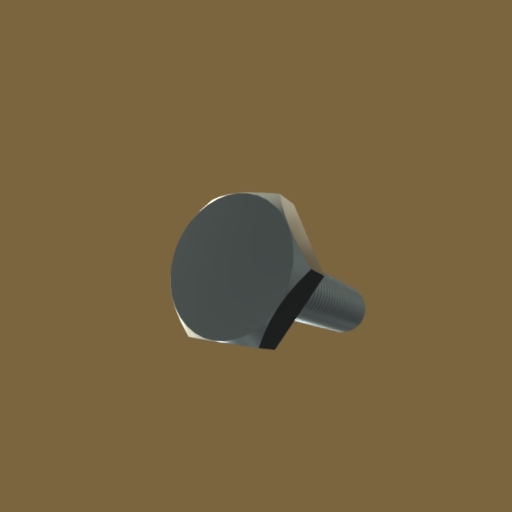
Label: bolt